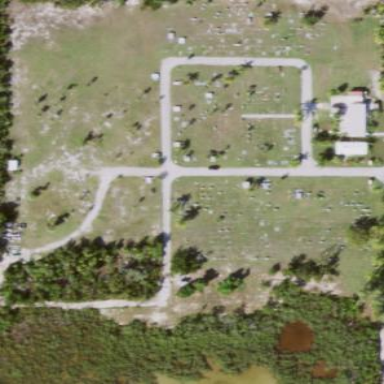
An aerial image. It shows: Cemetery or graveyard.